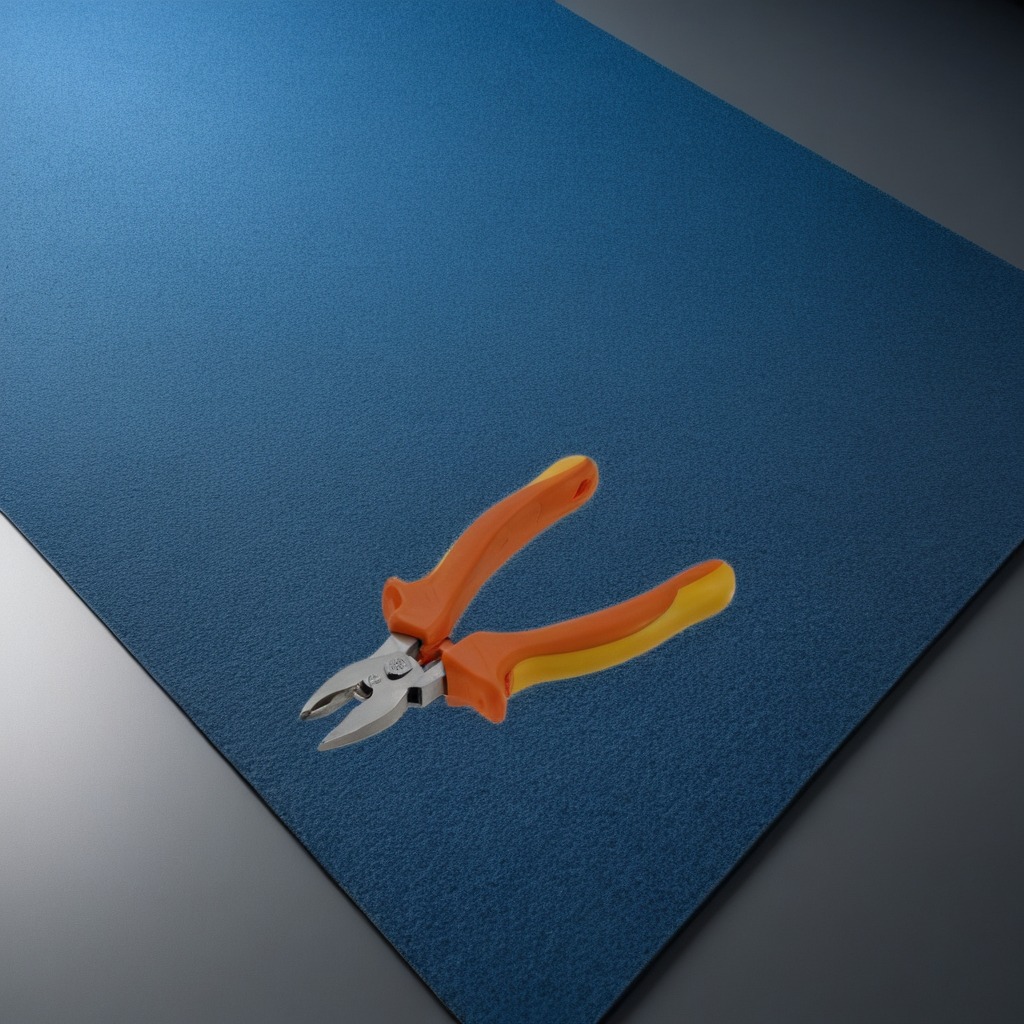
A plier lying on a clean granite tabletop covered with a blue rubber mat inside a workshop under bright overhead lighting crisp shadows high clarity worn but beneath the mat